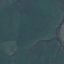
Land use / land cover: Pasture